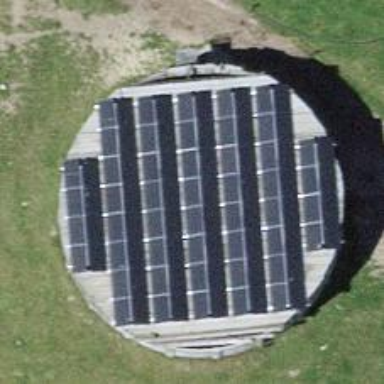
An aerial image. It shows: Solar power generator with photovoltaic panels.